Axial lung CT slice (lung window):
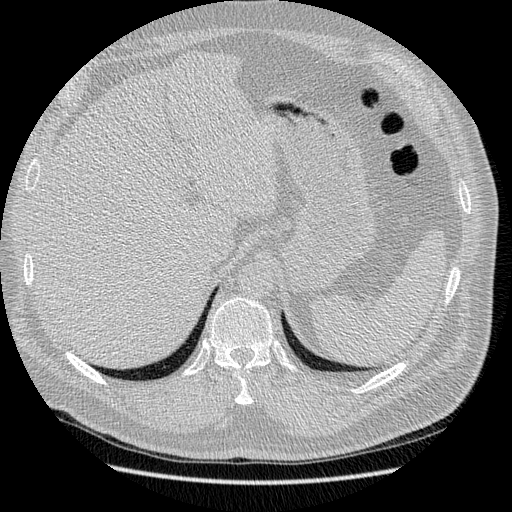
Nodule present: no